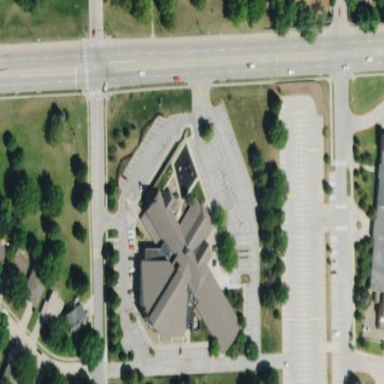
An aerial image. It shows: Building serving as place of worship.